Question: Please consider an Recursive function :
'''
1) int calc(int num)
{
2) sum=sum+num;//sum is a global variable
3) num--;
4) if(num==0)
5) return sum;
6) calc(num);
}
'''
It calculates the sum of an integer .
My teacher told me it's not recursion, but a simple function call, because you need to pass
'num--' as an argument and return 'calc(num--)' .
I was shocked, as I knew only one thing when a function call itself, its recursion.
She also gave the reason, that line no. '2' and '3' is stored extra in stack memory.
I have no idea what she was referring to.So after going through stack storage thingy:

Here, I noticed that the function arguments passed are in a recursive way, like 'n--' in my 'function'.
So that they can be linked to the next 'function call'.
For just this sake, can we term it a simple 'function call' instead of 'recursion'?
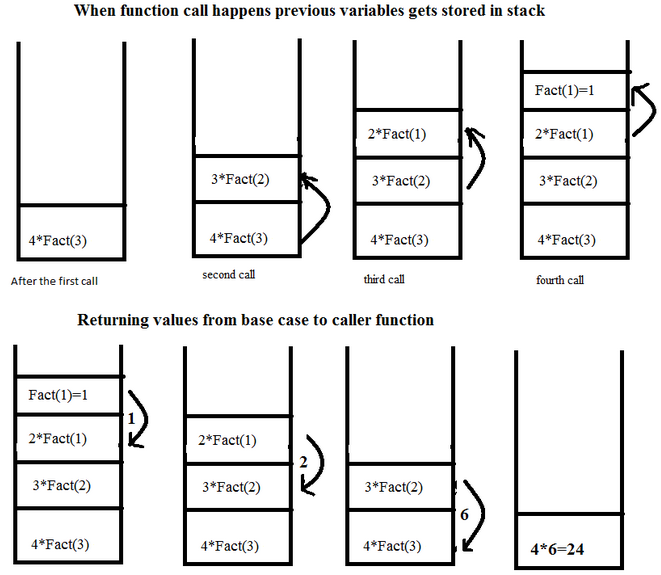
Answer: The teacher has something quite specific in mind even though what you presented is, technically, recursive. Another form which wouldn't depend upon the global would look something like this:
'''
int calc(int num) // Assume this is valid for non-negative numbers
// In that case, type "unsigned int" would be more appropriate
{
if ( num < 0 )
return -1; // Consider this an error; won't happen in recursive case
if ( num == 0 )
return 0;
return num + calc(num-1);
}
'''